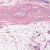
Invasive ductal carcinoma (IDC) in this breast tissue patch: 1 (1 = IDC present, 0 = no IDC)